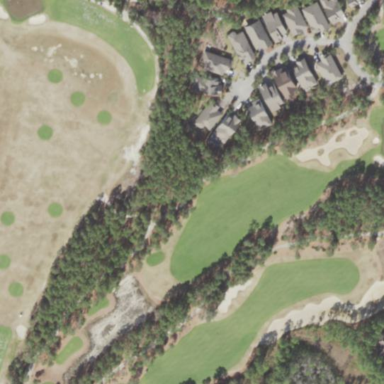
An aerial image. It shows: Golf course.